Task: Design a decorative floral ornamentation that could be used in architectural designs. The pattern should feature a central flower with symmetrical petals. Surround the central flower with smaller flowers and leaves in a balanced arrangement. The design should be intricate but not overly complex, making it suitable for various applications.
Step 1809:
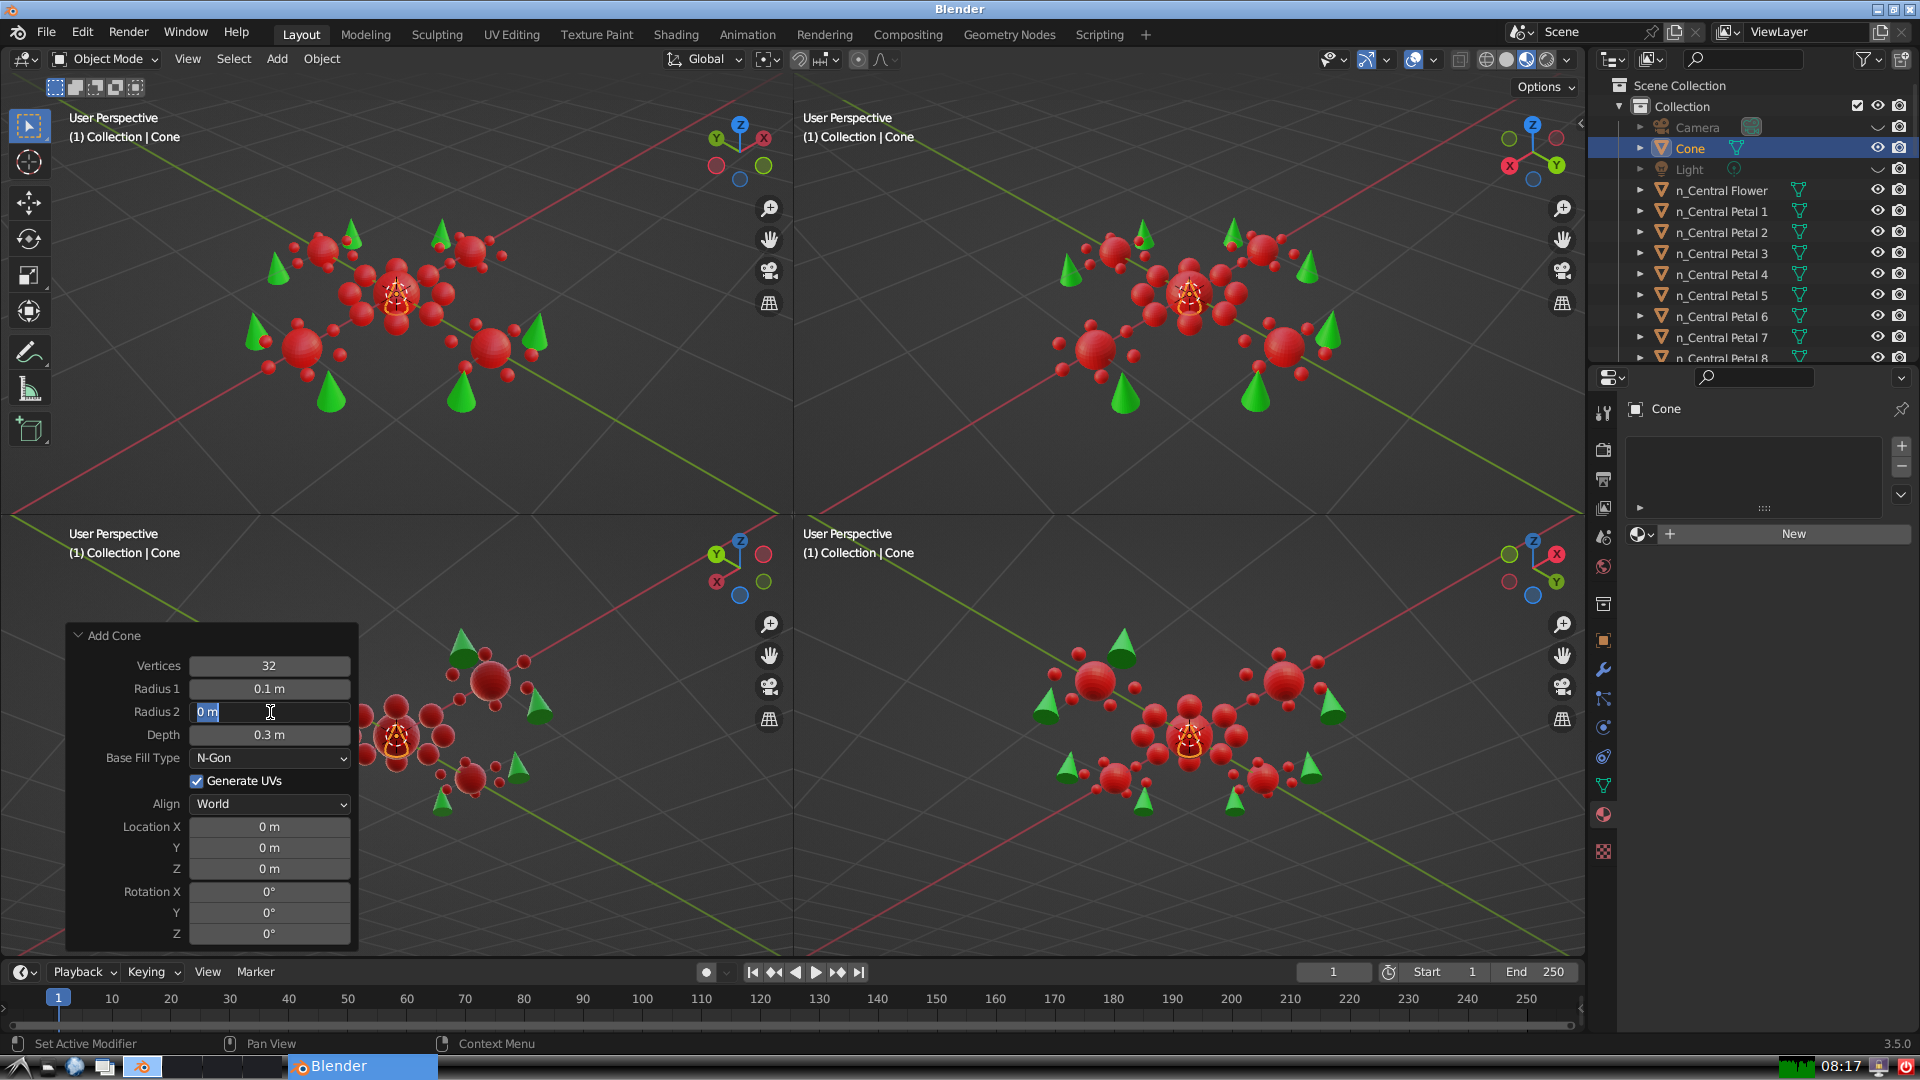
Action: input_text: 0.0